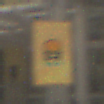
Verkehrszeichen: FahrzeugeMitWassergefaehrdenderLadungOhnePfeilsymbol
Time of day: MorningAfternoon
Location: Outdoor (Urban)
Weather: PartlyCloudy
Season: NotSpecified
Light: Natural